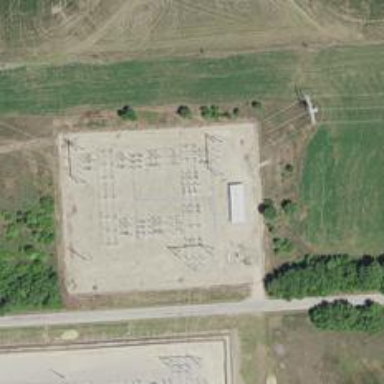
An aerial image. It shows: Switch used for power control.